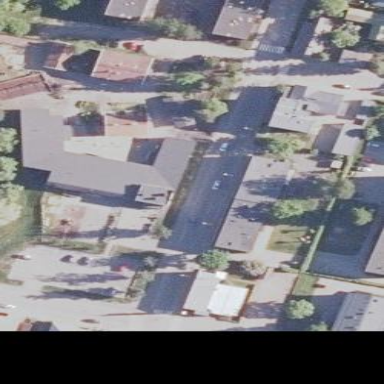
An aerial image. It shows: Kindergarten.